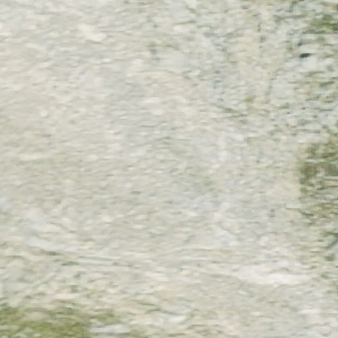
Label: other